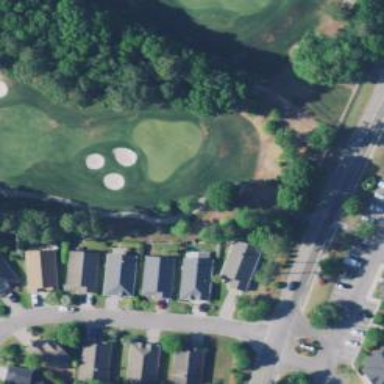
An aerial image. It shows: Golf hole.